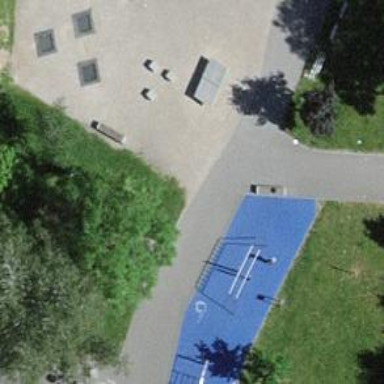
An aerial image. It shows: Playground area for leisure activities on the land.